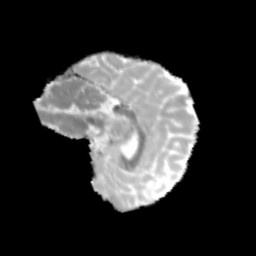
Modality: MD
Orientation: sagittal
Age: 9
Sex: female
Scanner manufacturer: siemens
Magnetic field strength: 3 T
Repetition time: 3.8 s
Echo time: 0.07 s